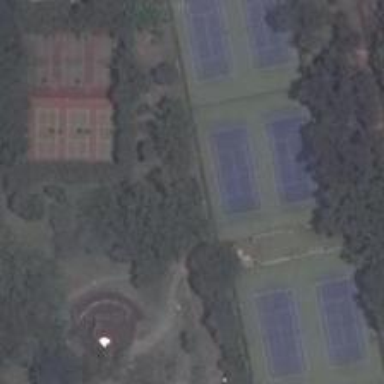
Several tennis courts are located in this lush grove .